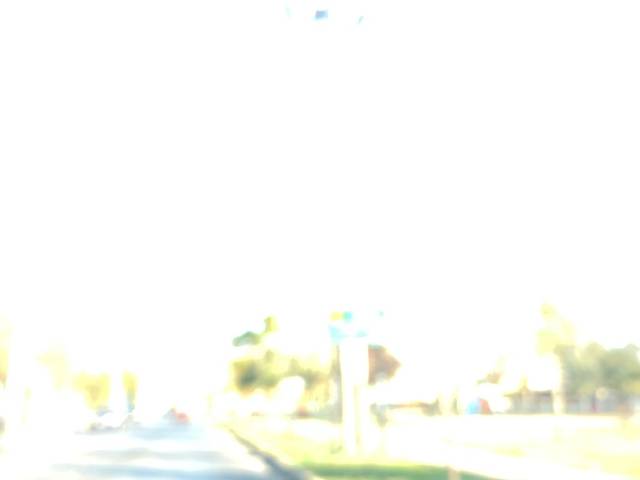
Region: Chile
Coordinates: -33.614, -70.592